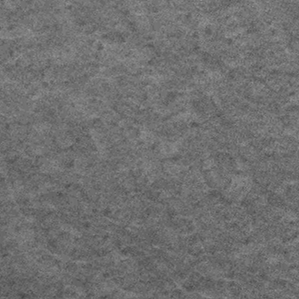
Label: frost